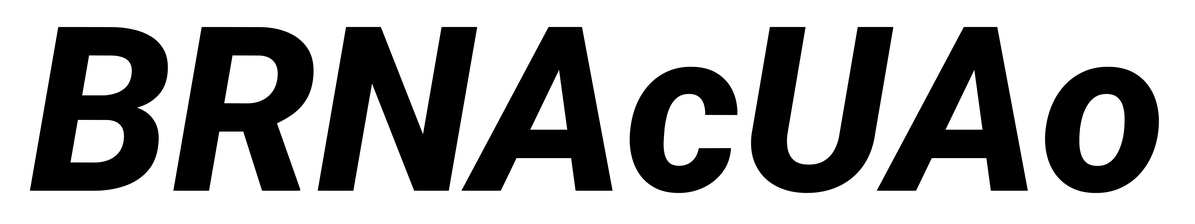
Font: Roboto-Italic_ExtraBold_Italic